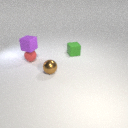
small green rubber cube behind small red rubber sphere